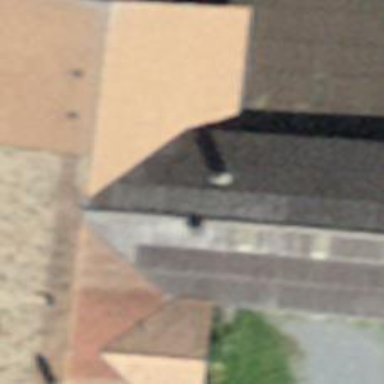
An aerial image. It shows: Farm building.